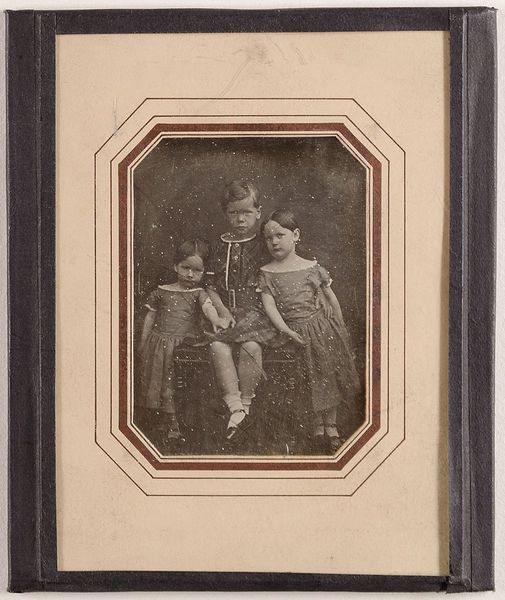
Titel: Drei unbekannte Kinder
Künstler: Franz Bertram
Standort: Hamburg
Institution: Museum für Kunst und Gewerbe Hamburg
Schlagwörter: gruppenportrait, portrait, figur, junge, foto, fotografie, photographie, photo, lichtbild, daguerreotypie, bildwerke, angewandte und bildende kunst, hessische systematik, porträt, mädchen, porträtfotografie, porträtphotographie, gruppenporträt